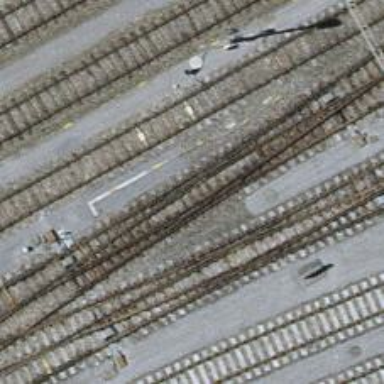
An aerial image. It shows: Railway switch.